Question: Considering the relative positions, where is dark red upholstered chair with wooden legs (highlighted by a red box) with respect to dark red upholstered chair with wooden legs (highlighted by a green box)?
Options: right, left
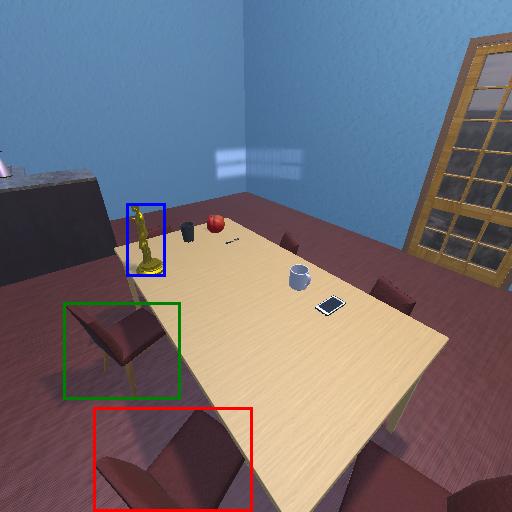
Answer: right